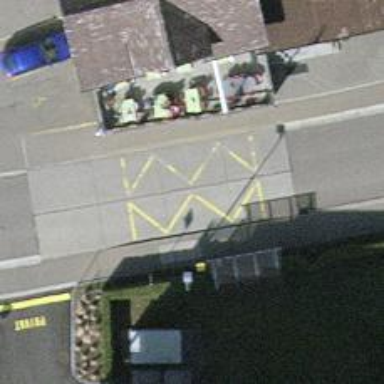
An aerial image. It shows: Bus stop equipped with public transport stop position.